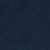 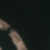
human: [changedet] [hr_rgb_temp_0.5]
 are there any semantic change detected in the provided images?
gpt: An island has been edified in the sea.